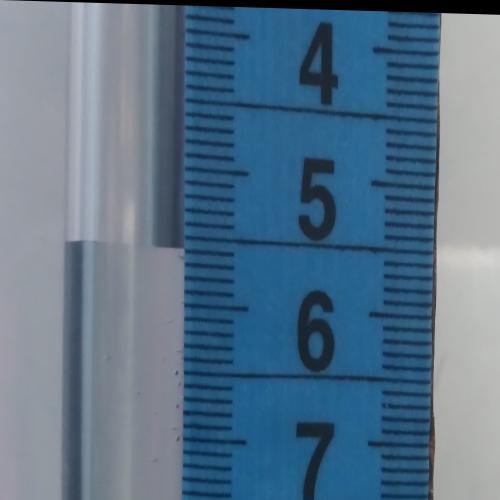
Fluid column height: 5.6 cm